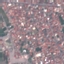
Label: Residential